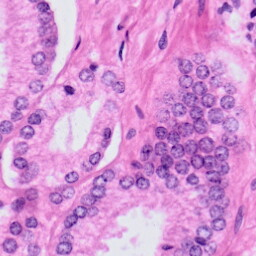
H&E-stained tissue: Prostate